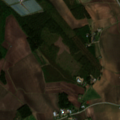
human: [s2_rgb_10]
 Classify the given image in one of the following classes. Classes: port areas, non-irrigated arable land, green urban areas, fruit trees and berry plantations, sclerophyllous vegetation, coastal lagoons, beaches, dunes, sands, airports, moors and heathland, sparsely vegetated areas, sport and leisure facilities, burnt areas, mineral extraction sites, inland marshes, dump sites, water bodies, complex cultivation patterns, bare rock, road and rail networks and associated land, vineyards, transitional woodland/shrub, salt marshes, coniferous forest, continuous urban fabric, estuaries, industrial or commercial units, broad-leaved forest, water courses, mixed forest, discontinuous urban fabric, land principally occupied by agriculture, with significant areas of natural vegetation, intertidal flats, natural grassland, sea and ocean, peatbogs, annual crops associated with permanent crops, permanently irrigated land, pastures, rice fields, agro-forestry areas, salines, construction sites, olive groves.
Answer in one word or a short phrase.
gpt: non-irrigated arable land, coniferous forest, mixed forest